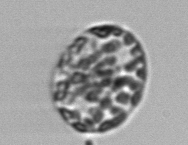
Label: Thalassiosira